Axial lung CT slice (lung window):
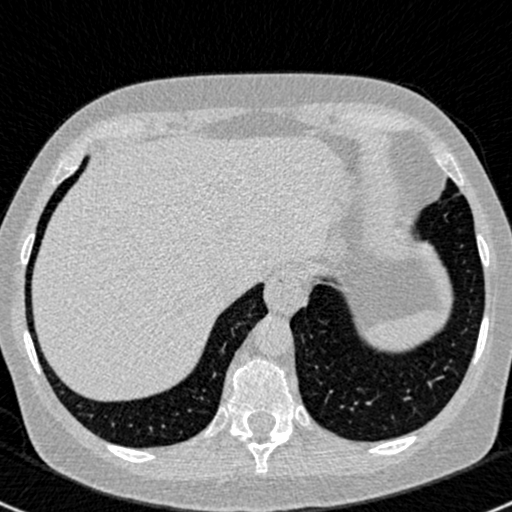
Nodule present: no